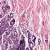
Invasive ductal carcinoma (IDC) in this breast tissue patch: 0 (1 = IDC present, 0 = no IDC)